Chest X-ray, PA view. Patient: 62 years old, sex M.
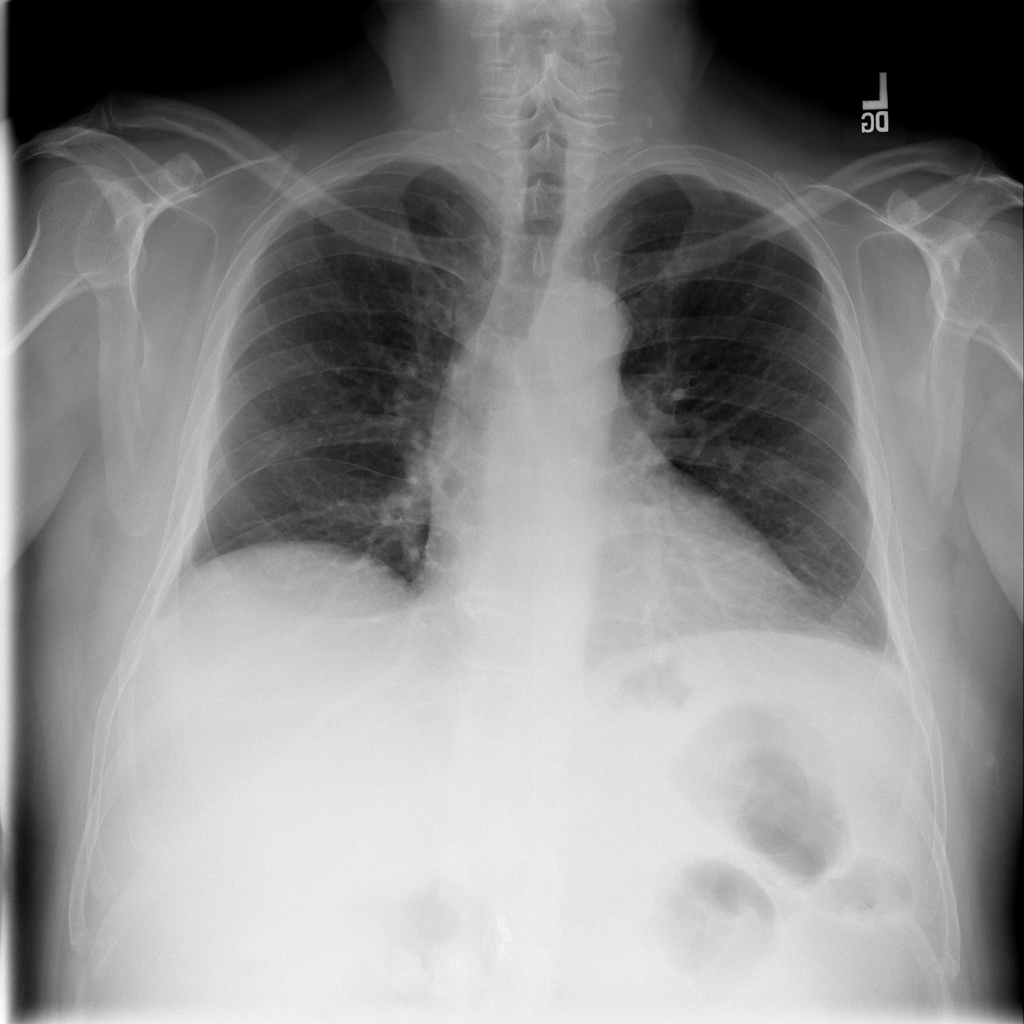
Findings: No Finding